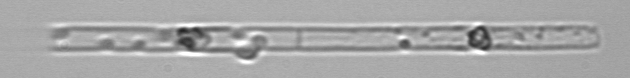
Label: Dactyliosolen_blavyanus